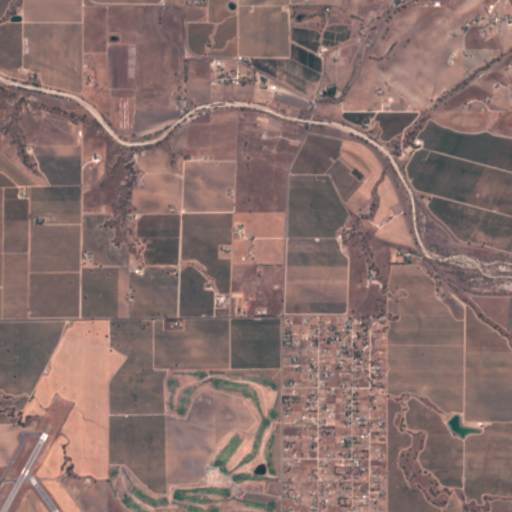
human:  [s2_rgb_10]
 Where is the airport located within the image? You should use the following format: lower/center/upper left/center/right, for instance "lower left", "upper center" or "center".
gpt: The airport is located in the lower left of the image.
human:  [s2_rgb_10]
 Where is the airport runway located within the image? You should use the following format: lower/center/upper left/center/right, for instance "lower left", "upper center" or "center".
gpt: The airport runway is located in the lower left of the image.
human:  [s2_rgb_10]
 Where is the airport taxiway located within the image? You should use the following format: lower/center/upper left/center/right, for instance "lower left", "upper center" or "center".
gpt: The airport taxiway is located in the lower left of the image.
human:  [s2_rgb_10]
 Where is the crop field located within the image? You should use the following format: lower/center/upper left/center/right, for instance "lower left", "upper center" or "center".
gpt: The crop field is located in the center of the image.
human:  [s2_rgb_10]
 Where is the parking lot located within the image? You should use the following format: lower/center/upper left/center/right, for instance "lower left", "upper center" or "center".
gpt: The parking lot is located in the lower center of the image.
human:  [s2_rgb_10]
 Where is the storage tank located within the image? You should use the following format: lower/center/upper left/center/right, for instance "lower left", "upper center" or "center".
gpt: The storage tank is located in the upper left of the image.
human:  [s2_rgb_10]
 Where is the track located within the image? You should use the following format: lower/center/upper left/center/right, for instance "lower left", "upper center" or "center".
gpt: The track is located in the upper center of the image.
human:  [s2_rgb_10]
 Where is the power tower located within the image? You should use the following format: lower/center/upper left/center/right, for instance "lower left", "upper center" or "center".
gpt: There is no power tower in the image.